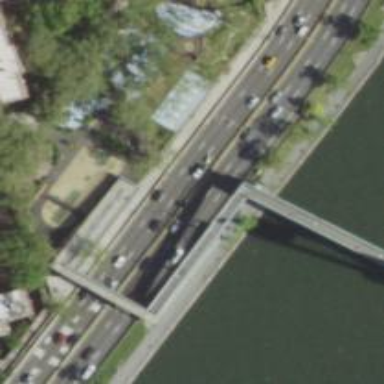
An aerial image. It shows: Bridge crossing over cycleway.